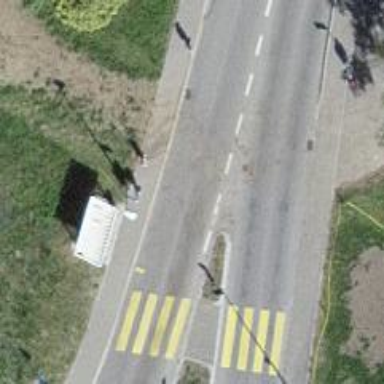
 serving as platform for public transportation."